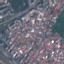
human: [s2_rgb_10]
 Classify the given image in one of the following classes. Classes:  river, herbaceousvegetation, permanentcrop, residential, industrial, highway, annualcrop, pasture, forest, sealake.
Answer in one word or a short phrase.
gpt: Residential